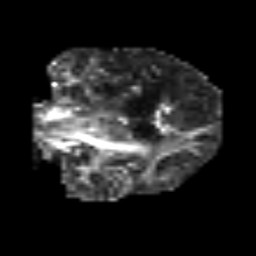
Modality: FA
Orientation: coronal
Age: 58
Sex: male
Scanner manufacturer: siemens
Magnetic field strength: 3 T
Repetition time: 3.2 s
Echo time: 0.081 s